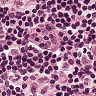
Metastatic tissue present: no